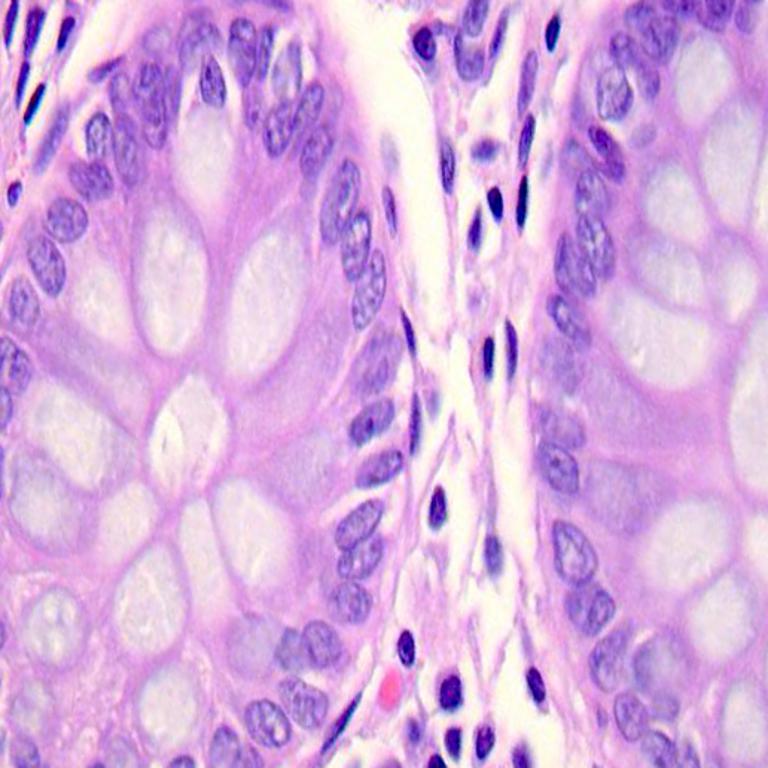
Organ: colon
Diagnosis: benign